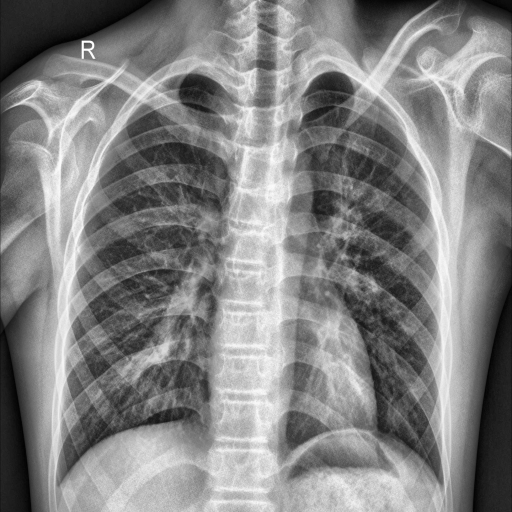
Finding: NORMAL